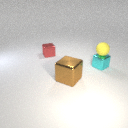
small yellow rubber sphere above small cyan metal cube